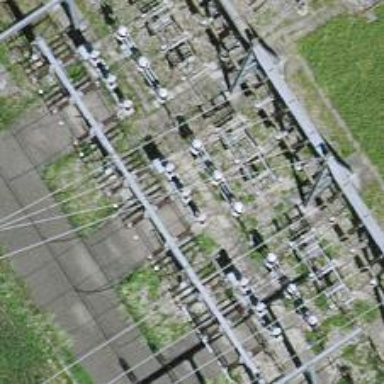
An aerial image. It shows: Power line with 3 cables in bay configuration.